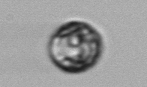
Label: Dinophyceae